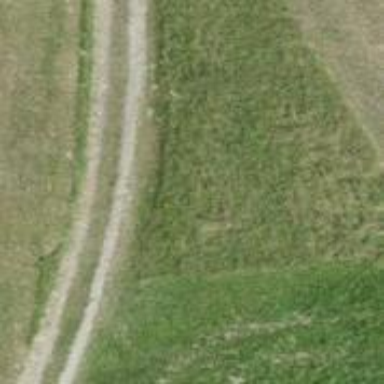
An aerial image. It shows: Unpaved track with grade 4 tracktype.